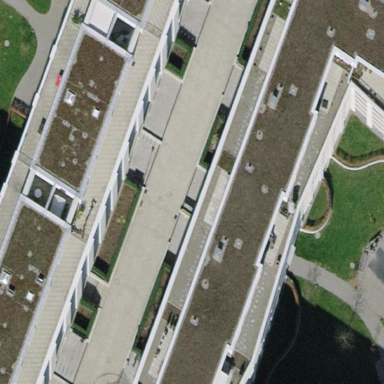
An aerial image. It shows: Apartment building with flat roof.